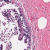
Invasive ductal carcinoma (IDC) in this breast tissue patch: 0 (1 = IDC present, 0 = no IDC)